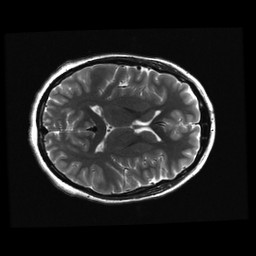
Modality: T2w
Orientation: axial
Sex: female
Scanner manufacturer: ge
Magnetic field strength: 3 T
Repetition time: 5 s
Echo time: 0.1007 s